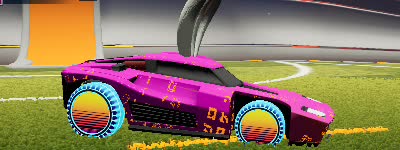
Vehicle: breakout